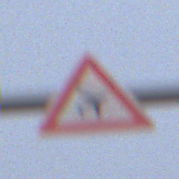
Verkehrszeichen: FlugbetriebLinks
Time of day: SunriseSunset
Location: Outdoor (Nature)
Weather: Overcast
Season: NotSpecified
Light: Natural